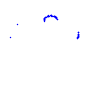
Particle: kaon